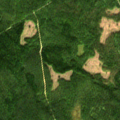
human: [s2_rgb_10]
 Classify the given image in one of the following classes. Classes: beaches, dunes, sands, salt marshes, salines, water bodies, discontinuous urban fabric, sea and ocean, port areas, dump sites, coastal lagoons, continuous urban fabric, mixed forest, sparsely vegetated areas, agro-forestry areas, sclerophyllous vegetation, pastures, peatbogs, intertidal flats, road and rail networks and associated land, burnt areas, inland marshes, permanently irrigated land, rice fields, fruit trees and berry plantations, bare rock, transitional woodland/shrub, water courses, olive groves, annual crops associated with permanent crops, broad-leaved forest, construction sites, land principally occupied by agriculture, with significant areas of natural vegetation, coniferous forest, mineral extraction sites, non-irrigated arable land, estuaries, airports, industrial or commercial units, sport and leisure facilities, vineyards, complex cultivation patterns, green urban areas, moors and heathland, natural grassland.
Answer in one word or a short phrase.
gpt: coniferous forest